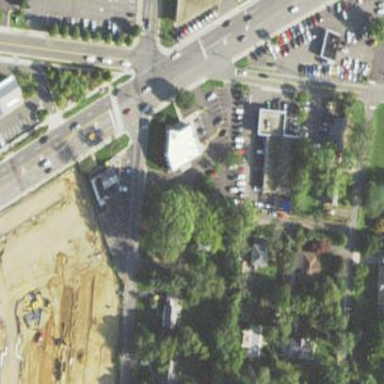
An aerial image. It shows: Retail area.